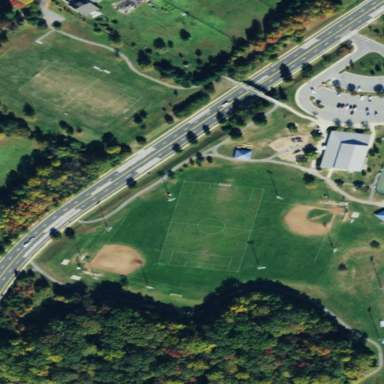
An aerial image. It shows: Recreation ground used for baseball and softball sports.